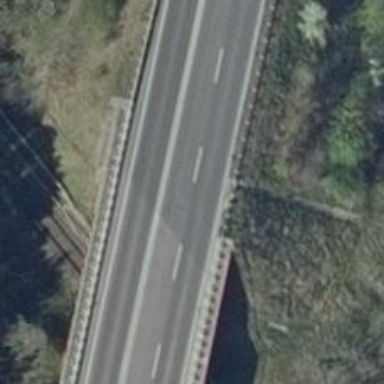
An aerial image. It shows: Primary highway bridge designed for motor vehicles.